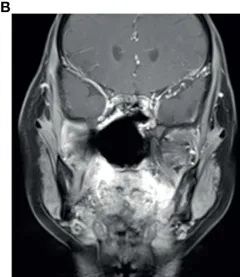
After three cycles of anlotinib treatment, the August 2019 contrast enhancement T1-weighted MR imaging showed the primary tumor was significantly reduced (A-C).
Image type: radiology (mri)